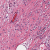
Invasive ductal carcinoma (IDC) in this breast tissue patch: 0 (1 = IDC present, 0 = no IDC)